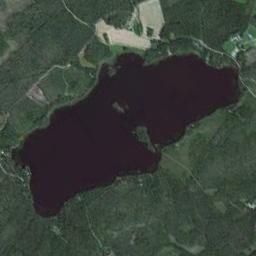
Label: lake